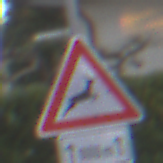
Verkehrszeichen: WildwechselLinks
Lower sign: LaengeEinerStrecke1
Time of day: SunriseSunset
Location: Outdoor (Urban)
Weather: Clear
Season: NotSpecified
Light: Natural